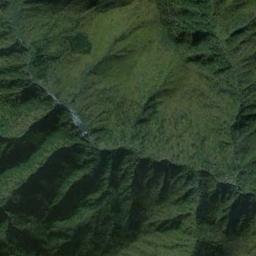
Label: mountain